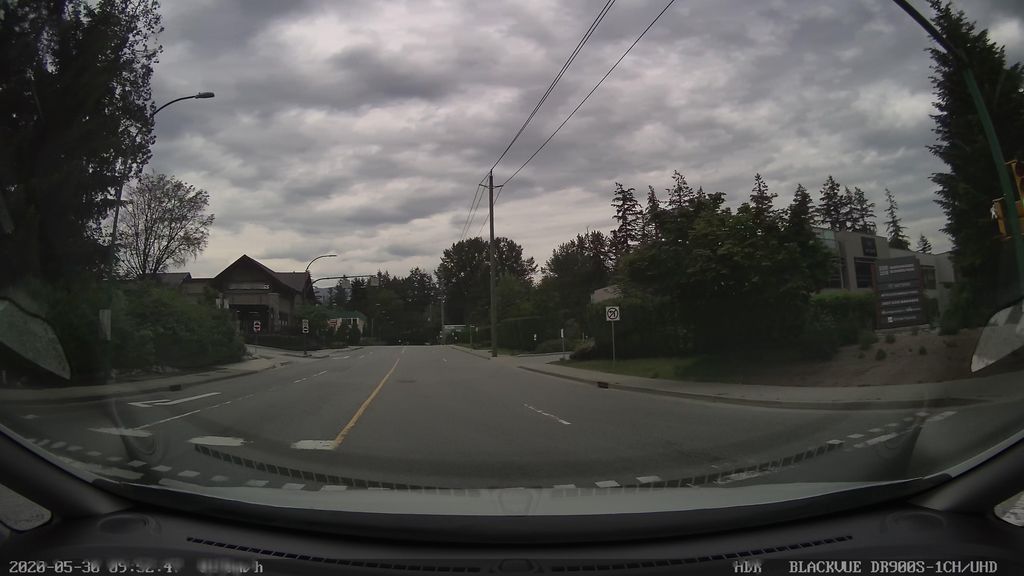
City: vancouver